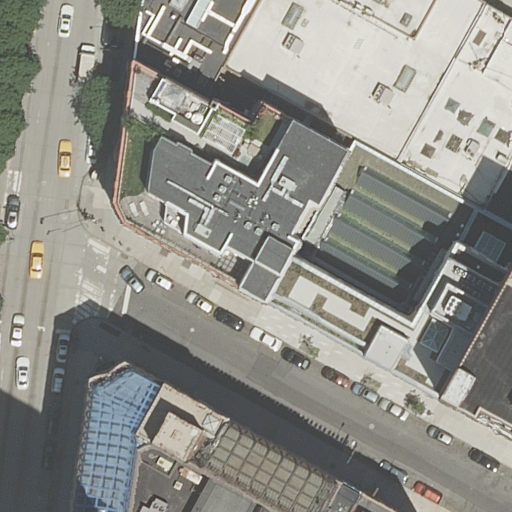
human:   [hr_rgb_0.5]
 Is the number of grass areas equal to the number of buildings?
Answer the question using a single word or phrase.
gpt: no

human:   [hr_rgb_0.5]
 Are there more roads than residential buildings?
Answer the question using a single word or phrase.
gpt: no

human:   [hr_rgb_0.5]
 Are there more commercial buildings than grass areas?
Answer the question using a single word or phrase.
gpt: no

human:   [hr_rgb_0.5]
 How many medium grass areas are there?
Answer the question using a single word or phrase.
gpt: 0

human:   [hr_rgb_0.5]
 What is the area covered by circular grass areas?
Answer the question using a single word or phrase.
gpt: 0m2

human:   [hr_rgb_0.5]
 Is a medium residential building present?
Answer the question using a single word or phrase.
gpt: yes

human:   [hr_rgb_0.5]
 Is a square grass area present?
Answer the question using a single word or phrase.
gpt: no

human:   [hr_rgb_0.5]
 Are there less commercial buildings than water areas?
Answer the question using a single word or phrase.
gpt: no

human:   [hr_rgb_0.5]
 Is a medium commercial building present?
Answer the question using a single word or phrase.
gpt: no

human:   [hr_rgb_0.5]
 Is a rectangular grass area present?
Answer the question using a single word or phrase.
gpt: yes

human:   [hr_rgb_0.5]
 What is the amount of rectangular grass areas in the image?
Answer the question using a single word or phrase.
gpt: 1

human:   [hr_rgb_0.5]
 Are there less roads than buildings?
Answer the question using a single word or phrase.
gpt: yes

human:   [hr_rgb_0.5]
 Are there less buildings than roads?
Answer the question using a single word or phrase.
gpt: no

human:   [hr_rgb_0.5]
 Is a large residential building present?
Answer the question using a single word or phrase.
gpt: yes

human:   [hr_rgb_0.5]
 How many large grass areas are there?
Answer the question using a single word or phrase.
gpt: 1

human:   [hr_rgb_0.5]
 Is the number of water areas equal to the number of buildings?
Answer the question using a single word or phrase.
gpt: no

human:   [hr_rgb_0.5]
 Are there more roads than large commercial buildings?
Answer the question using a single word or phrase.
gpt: yes

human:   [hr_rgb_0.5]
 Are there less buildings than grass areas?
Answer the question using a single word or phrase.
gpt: no

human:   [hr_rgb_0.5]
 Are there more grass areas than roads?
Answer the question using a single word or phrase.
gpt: no

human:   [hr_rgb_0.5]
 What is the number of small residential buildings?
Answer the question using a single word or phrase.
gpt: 1

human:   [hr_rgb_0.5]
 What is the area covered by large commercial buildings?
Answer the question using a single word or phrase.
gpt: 0m2

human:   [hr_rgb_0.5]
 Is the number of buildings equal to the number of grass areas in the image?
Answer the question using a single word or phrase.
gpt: no

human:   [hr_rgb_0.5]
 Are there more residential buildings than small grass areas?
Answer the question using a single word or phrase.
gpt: yes

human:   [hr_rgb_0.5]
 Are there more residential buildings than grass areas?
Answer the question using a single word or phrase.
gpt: yes

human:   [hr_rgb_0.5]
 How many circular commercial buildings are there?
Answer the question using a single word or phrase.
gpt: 0

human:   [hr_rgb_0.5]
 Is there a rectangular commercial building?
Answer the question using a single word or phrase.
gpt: no

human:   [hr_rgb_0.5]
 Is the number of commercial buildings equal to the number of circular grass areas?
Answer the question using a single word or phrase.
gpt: yes

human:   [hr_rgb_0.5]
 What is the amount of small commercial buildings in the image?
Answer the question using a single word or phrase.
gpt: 0

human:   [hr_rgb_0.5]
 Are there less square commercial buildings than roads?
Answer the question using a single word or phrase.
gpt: yes

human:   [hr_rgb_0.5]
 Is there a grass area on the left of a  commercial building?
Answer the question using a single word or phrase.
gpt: no

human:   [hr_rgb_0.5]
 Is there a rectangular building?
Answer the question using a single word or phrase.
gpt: yes

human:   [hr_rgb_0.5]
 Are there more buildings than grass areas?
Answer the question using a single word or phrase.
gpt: yes

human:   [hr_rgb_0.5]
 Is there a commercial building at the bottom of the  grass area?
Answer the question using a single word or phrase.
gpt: no

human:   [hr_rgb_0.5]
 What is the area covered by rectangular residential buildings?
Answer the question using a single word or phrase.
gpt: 1820m2

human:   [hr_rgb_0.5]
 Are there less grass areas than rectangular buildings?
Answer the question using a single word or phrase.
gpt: yes

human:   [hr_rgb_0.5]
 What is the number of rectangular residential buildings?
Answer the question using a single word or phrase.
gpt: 5